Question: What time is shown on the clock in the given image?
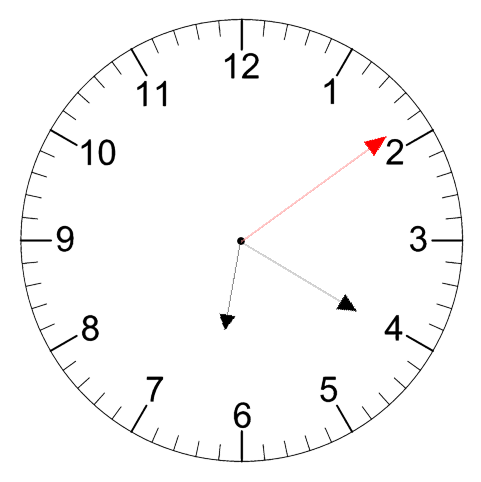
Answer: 06:20:09